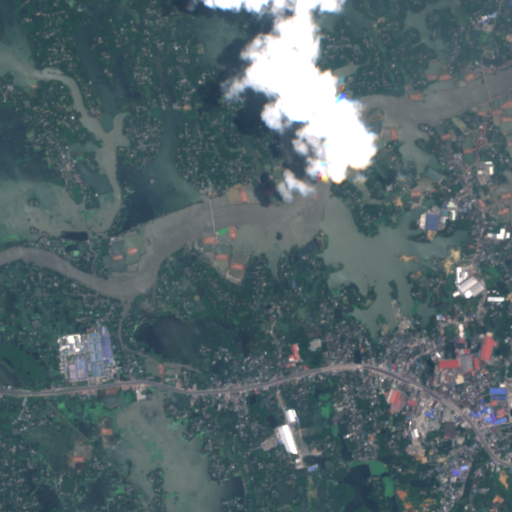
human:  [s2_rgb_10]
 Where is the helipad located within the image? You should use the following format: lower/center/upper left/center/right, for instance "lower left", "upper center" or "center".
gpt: The helipad is located in the lower right of the image.
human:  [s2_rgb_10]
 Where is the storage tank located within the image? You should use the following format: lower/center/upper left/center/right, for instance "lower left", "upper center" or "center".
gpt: The storage tank is located in the lower left of the image.
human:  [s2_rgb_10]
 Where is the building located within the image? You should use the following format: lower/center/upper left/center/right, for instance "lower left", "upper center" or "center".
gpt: There is no building in the image.